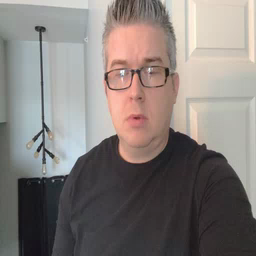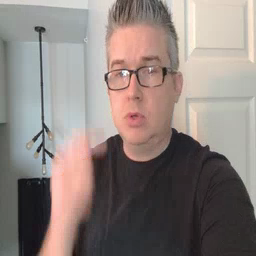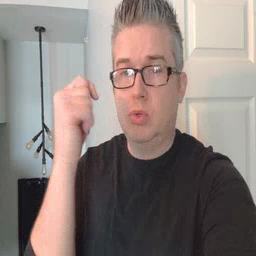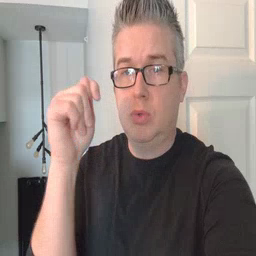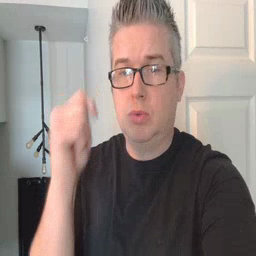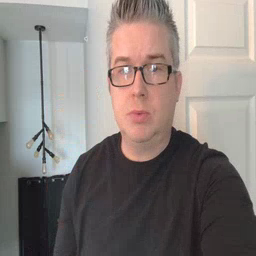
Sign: toy